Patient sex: M
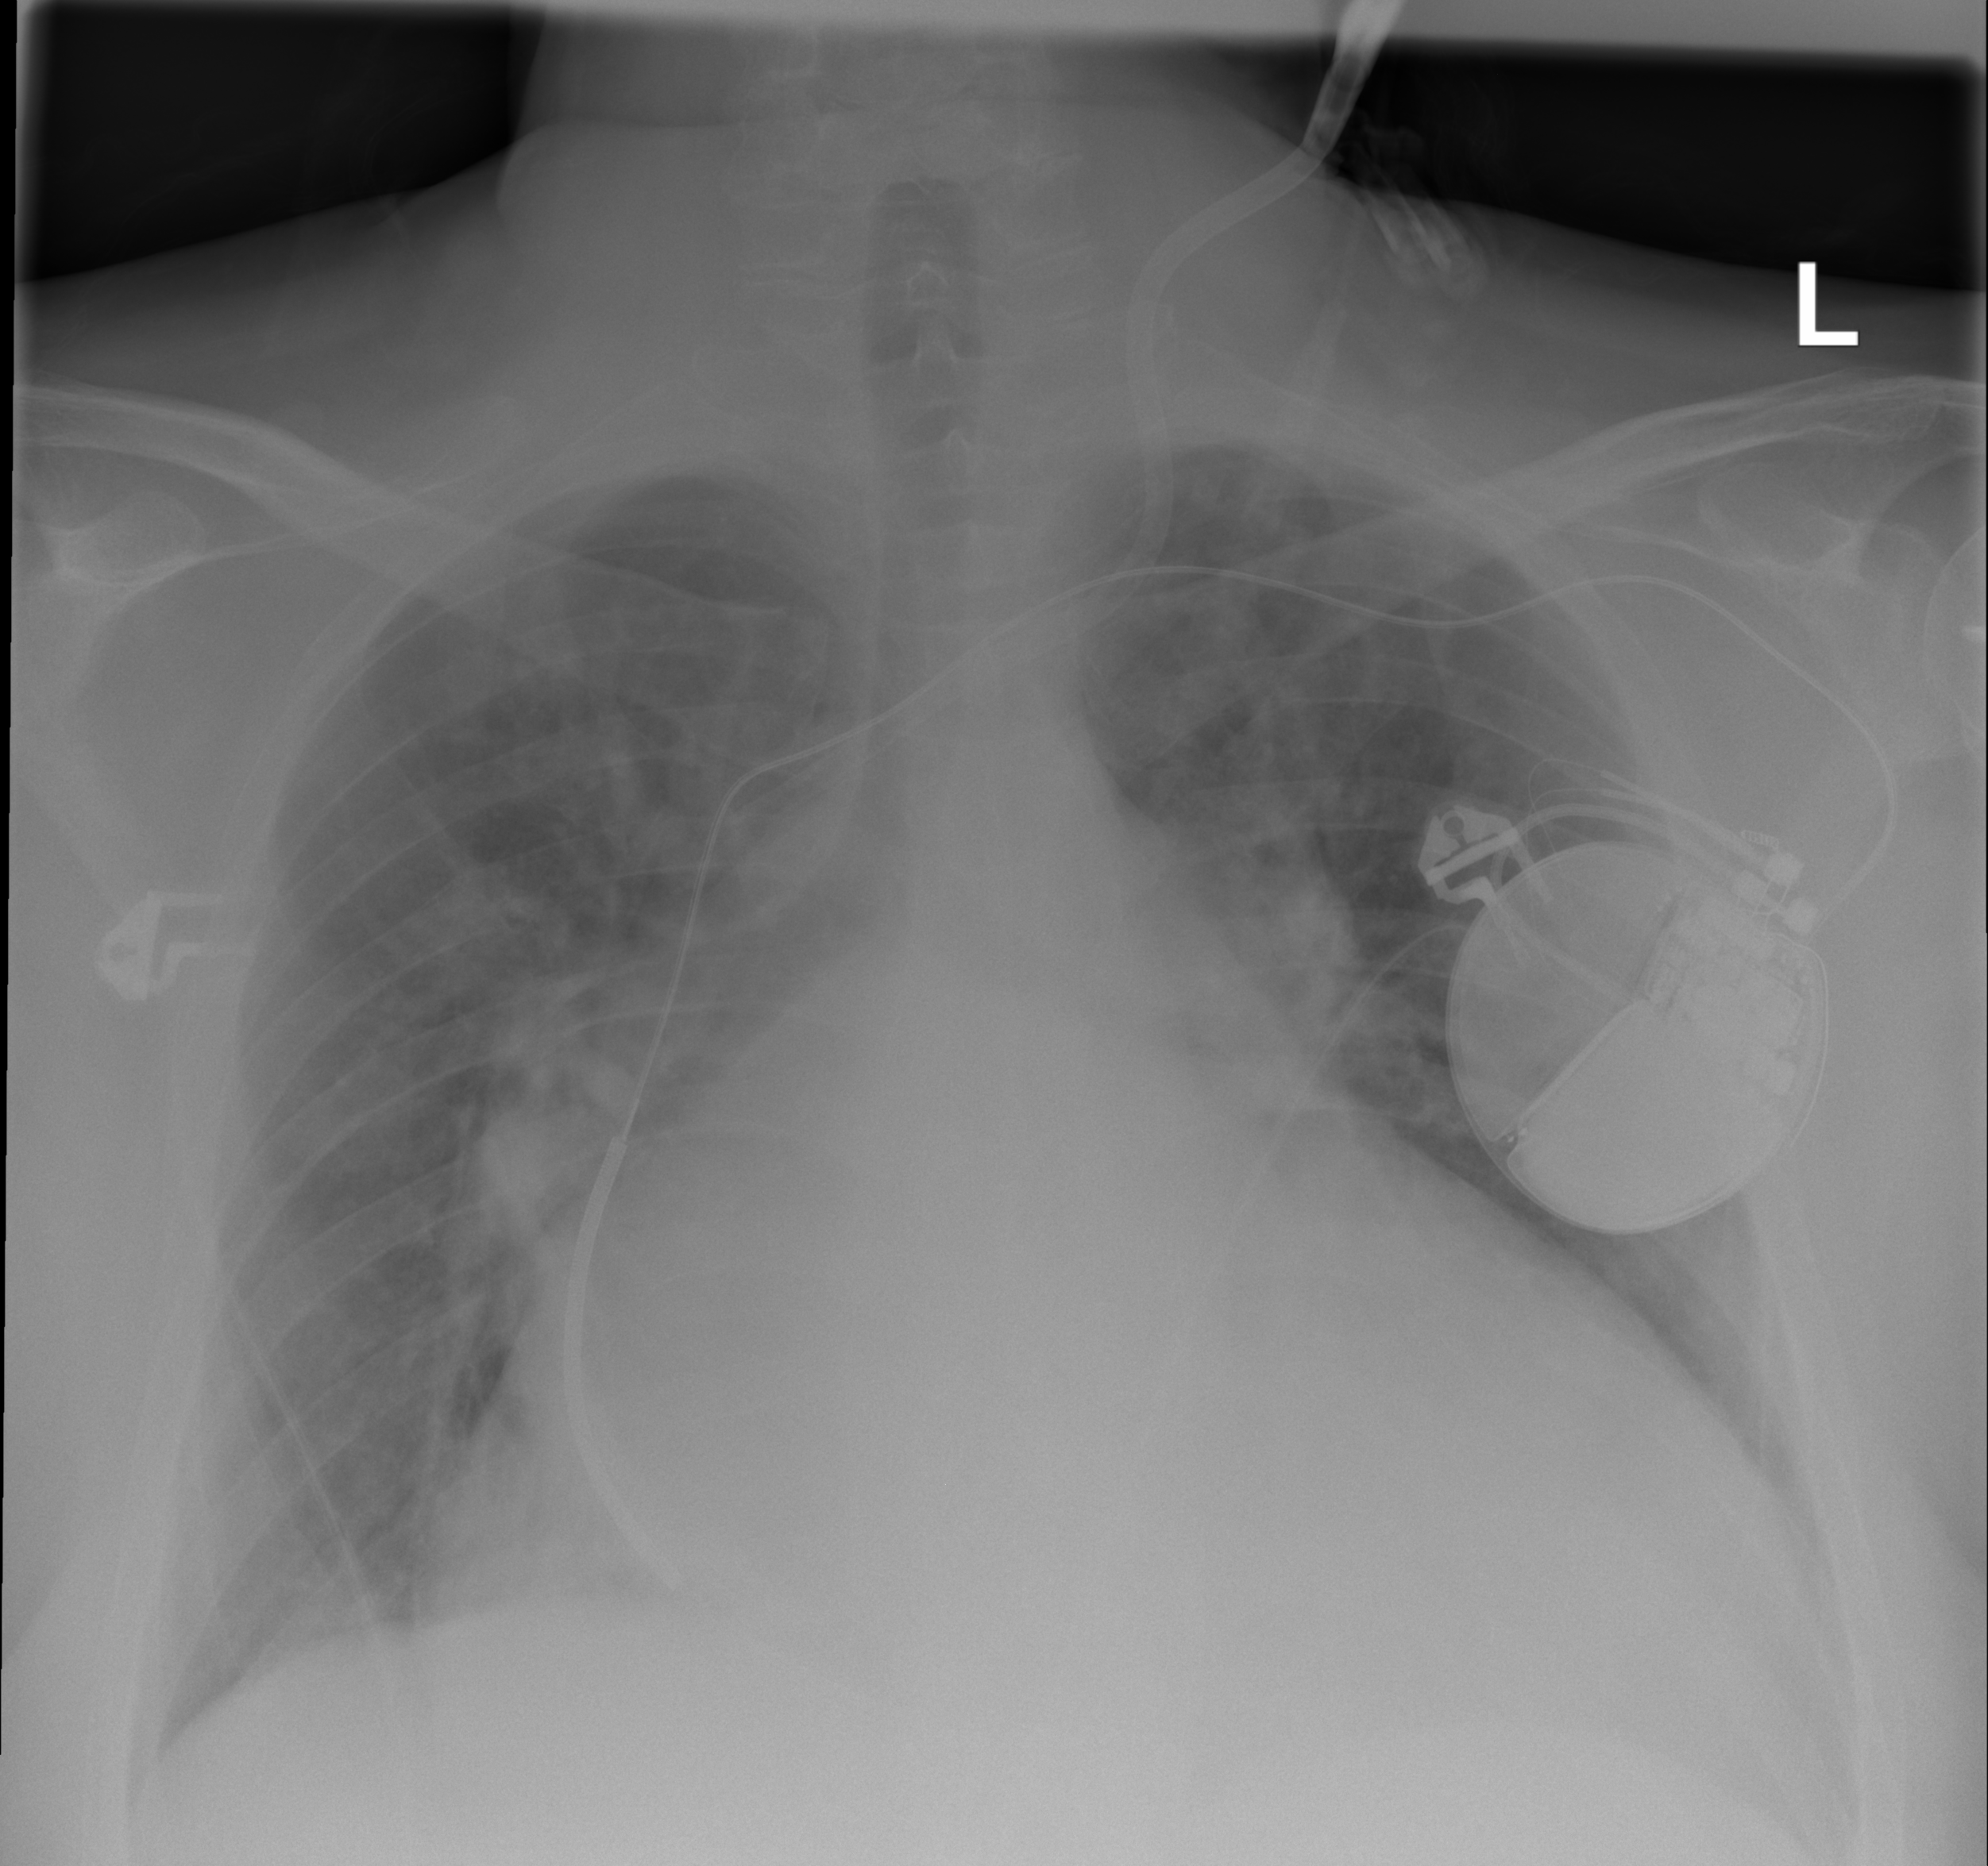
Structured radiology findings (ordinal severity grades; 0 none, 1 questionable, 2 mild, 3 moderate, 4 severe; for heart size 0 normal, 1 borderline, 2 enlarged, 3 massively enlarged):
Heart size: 3
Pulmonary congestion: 3
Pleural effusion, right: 0
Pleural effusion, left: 0
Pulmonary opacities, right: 2
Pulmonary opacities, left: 0
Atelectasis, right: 0
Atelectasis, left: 0